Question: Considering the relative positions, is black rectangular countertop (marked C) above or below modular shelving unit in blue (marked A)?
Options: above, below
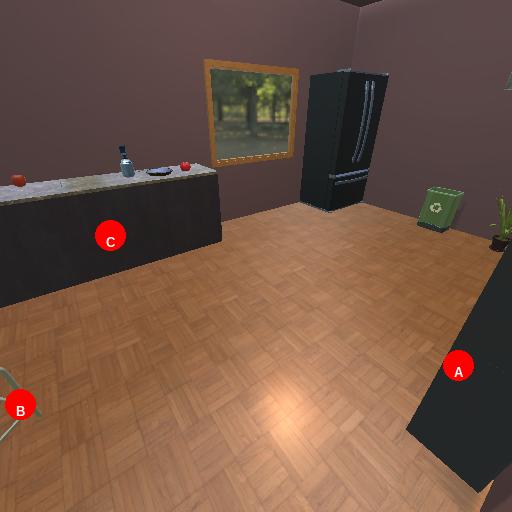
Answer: above